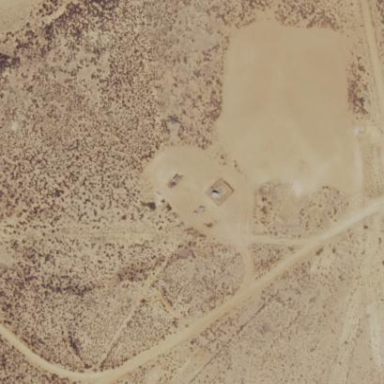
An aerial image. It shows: Pumpjack in the field.